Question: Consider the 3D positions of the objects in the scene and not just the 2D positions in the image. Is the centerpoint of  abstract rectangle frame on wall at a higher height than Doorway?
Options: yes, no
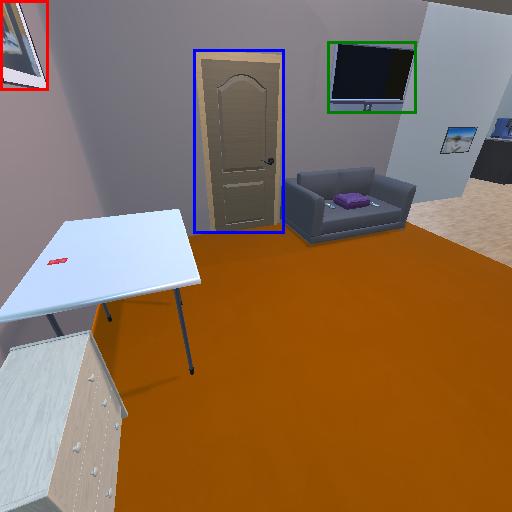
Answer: yes